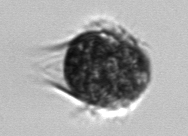
Label: Mesodinium